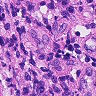
Metastatic tissue present: no